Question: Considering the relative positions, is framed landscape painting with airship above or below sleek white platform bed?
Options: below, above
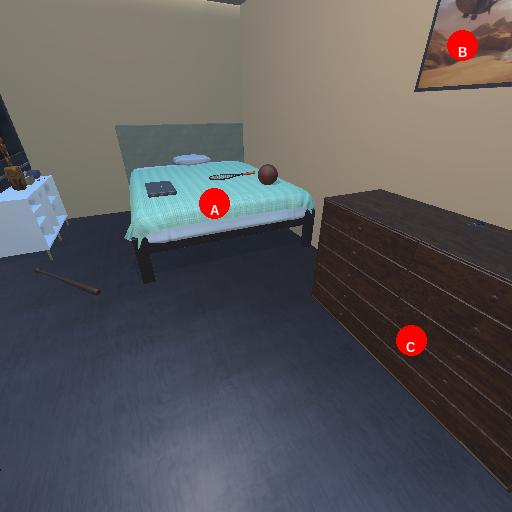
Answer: below